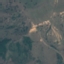
Land use / land cover: Pasture